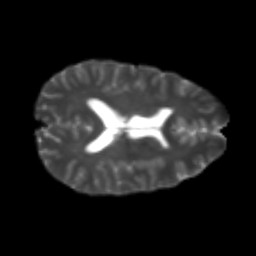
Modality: T2w
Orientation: axial
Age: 22
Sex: male
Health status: healthy
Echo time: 0.074 s